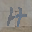
Label: 4